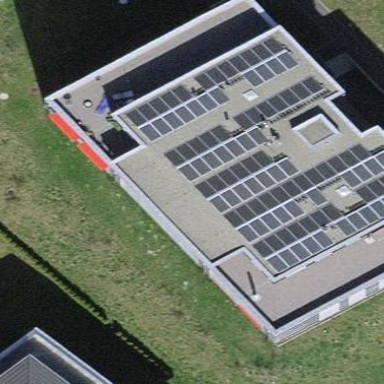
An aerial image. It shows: Solar power generator utilizing photovoltaic technology with solar photovoltaic panels.